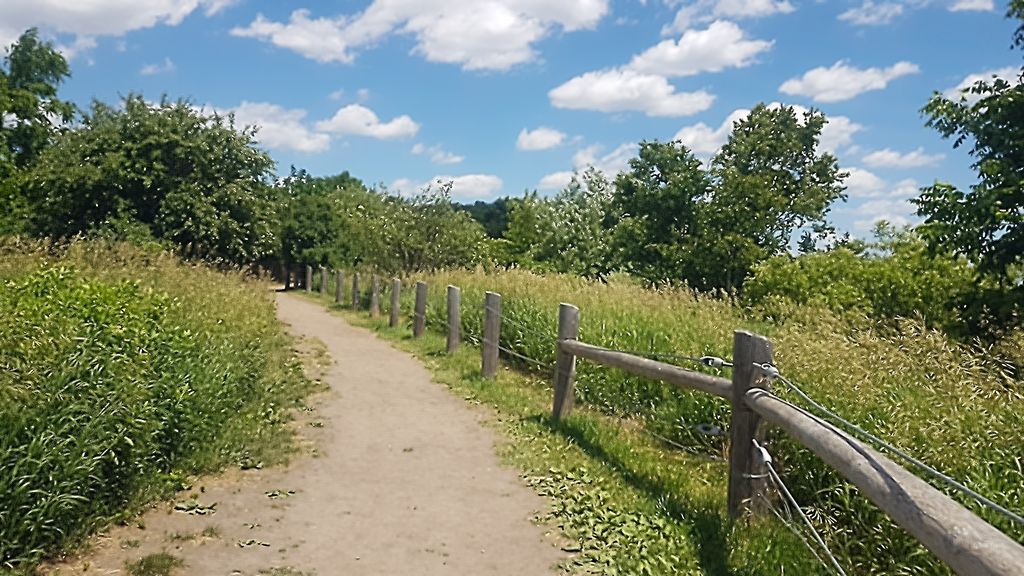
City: toronto